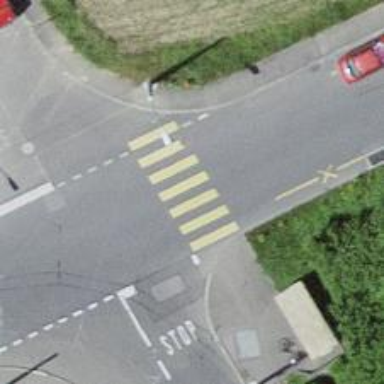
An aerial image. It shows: Zebra crossing with pedestrian island.